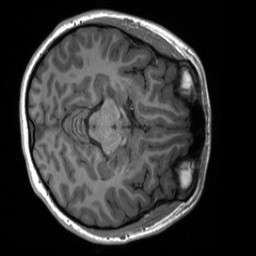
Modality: T1w
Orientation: axial
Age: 21
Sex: female
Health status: healthy
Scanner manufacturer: siemens
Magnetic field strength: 3 T
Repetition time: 2 s
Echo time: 0.00232 s